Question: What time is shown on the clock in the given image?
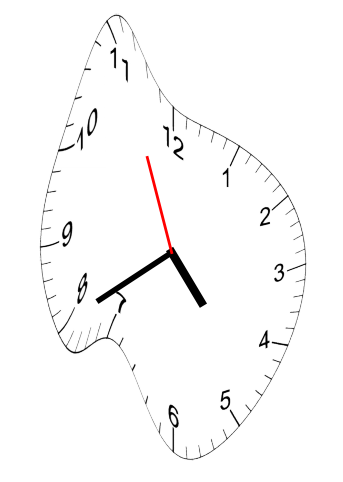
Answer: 04:39:56